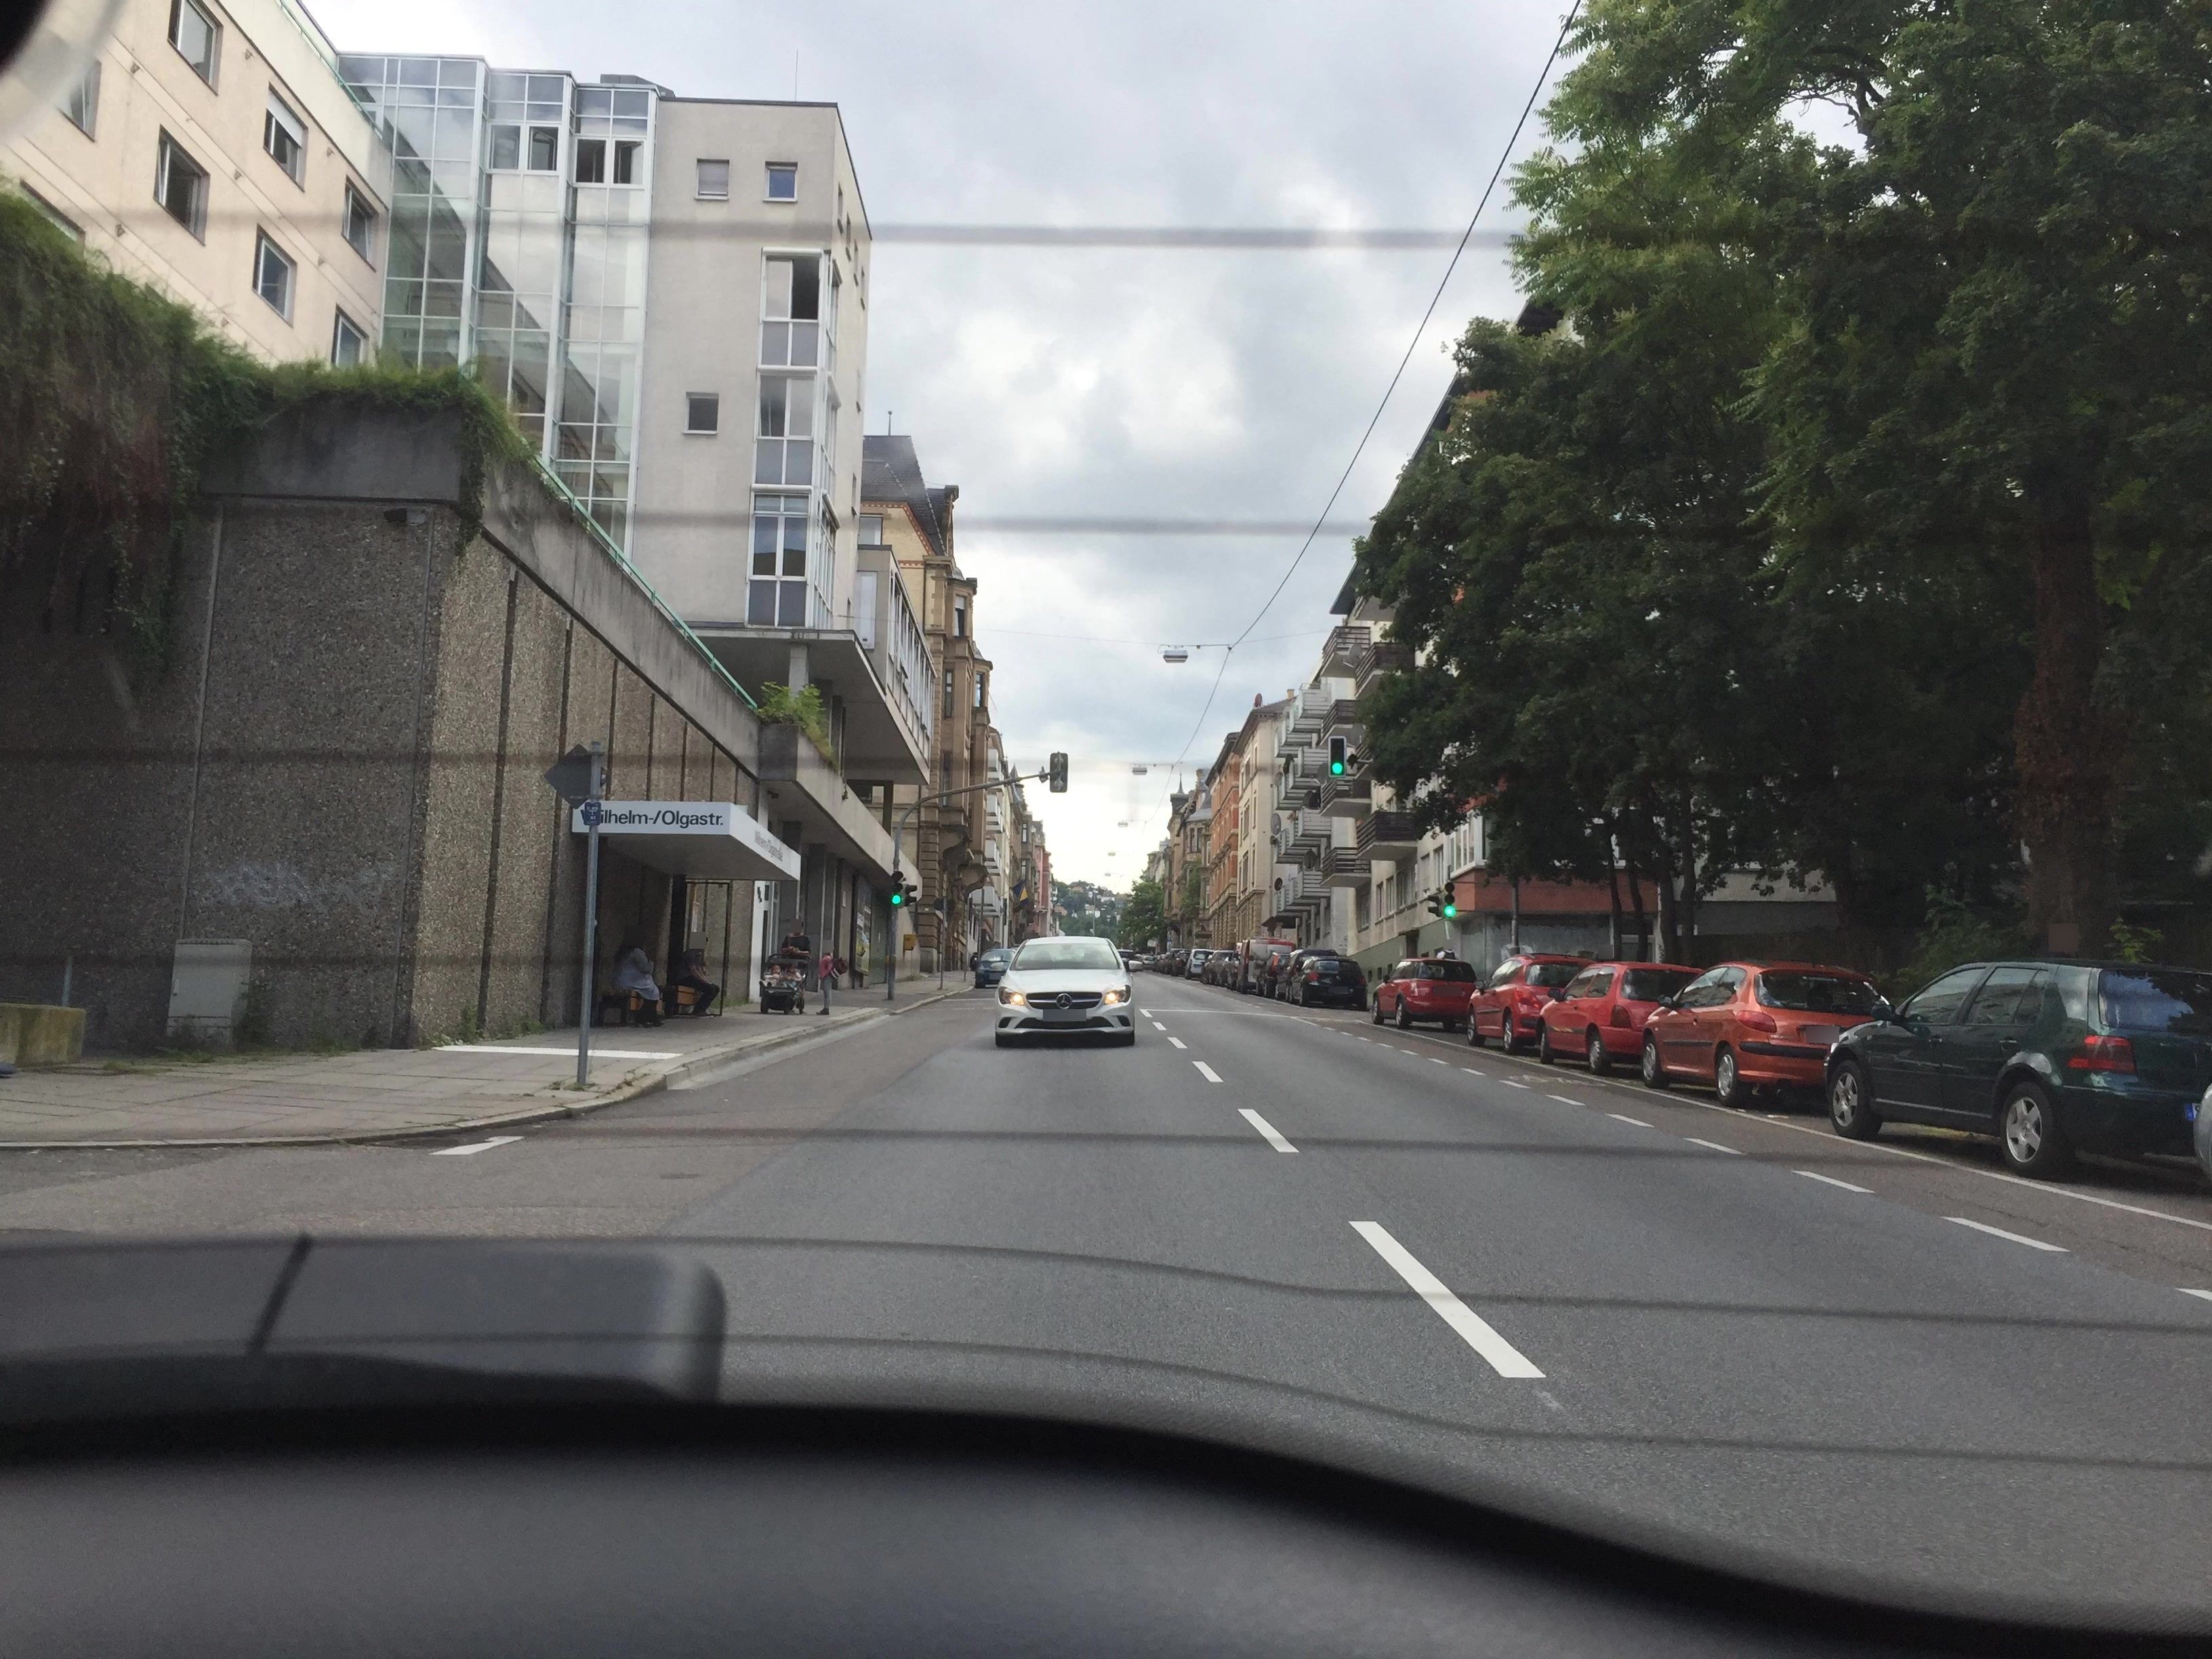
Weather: cloudy
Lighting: day
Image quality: good
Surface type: driving surface
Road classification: steps, residential
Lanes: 2
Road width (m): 11.5
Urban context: urban centre
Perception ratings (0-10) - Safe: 4.68, Lively: 8.32, Beautiful: 7.27, Boring: 2.85, Depressing: 3.95, Wealthy: 2.38